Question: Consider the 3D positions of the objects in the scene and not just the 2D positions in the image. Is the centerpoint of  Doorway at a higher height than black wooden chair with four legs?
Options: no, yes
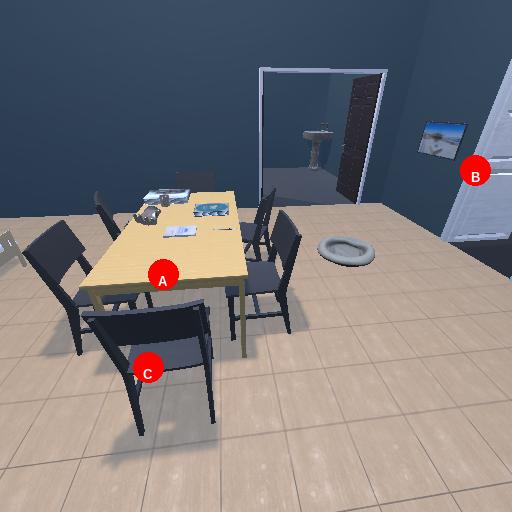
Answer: no